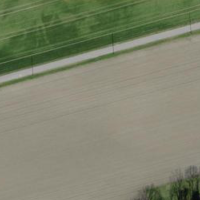
EUNIS habitat code: 52
Species observed at this site:
Vulpes vulpes
Hirundo rustica